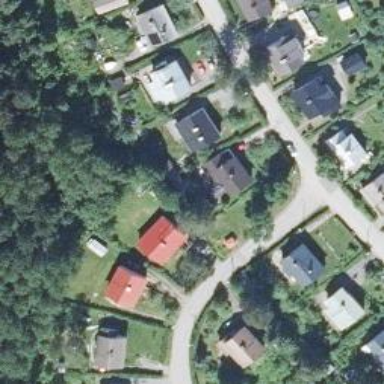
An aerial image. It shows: Residential area.